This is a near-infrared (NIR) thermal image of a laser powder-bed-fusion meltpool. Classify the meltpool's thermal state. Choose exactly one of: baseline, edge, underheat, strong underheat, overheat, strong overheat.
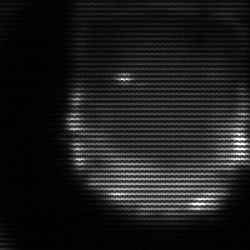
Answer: edge